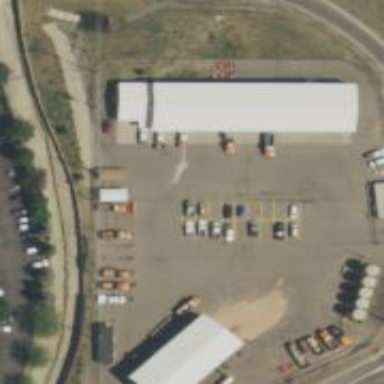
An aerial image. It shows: Industrial area.